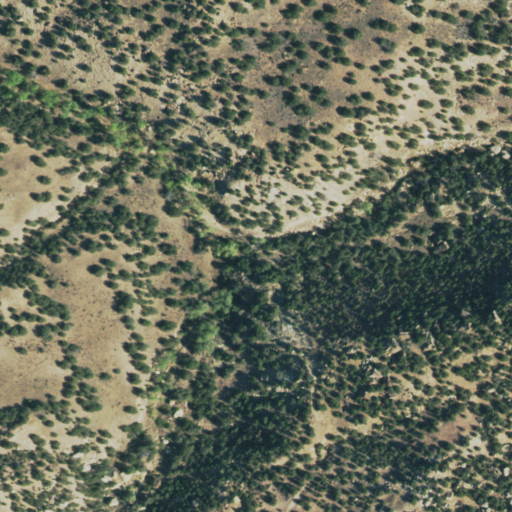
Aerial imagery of valley in Colorado named Sandoval Canyon containing shrub, evergreen forest, grassland, and low intensity development